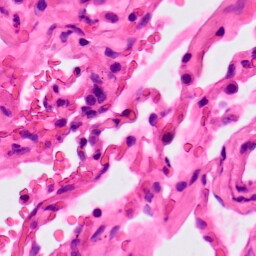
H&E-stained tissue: Lung